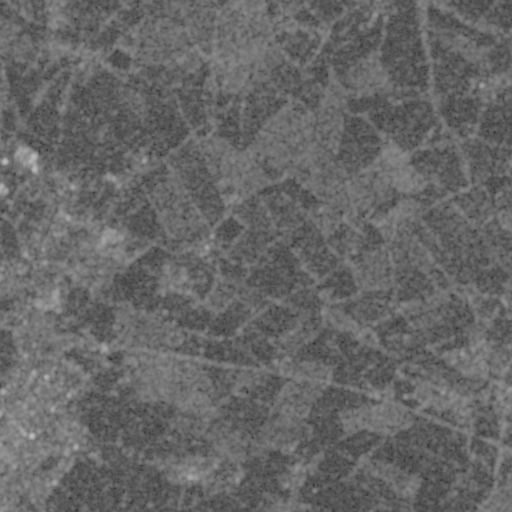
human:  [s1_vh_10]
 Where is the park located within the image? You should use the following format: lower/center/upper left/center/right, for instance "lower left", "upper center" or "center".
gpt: The park is located in the lower left of the image.
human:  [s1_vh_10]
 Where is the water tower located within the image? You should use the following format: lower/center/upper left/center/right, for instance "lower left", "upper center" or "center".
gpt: The water tower is located in the lower right of the image.
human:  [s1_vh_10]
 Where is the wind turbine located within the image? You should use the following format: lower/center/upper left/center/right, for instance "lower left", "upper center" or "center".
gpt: The wind turbine is located in the center right of the image.
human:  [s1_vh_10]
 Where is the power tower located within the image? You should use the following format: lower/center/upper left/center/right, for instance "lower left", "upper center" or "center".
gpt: There is no power tower in the image.

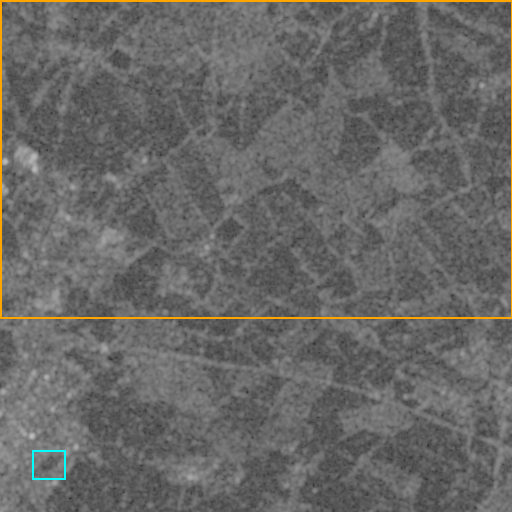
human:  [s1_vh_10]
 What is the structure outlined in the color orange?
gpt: The structure outlined in orange is a crop field.
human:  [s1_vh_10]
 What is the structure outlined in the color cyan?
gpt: The structure outlined in cyan is a park.
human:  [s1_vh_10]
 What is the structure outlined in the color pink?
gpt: There is no pink outline.